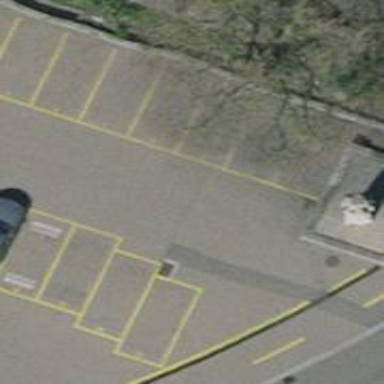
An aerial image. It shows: Asphalt parking aisle along service road.